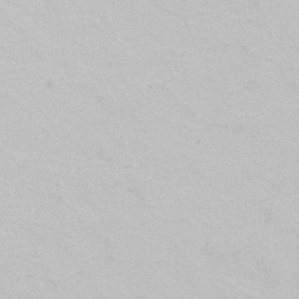
Label: frost